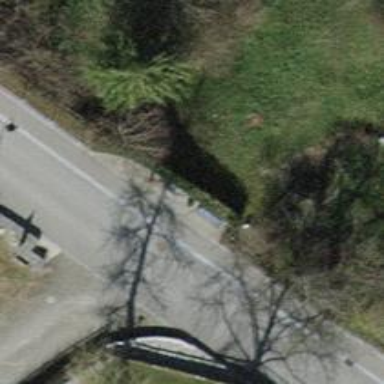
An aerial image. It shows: Street cabinet.